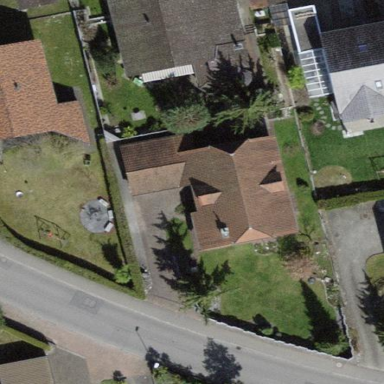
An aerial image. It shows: Building with tiled roof.